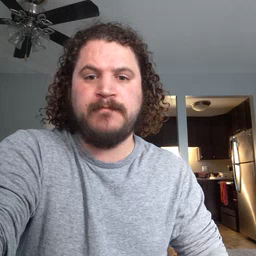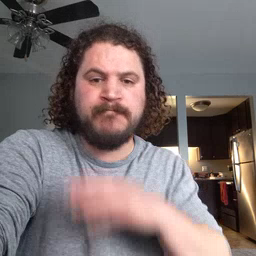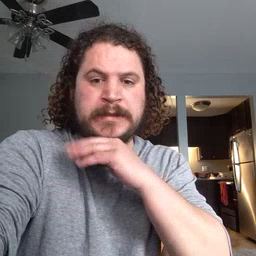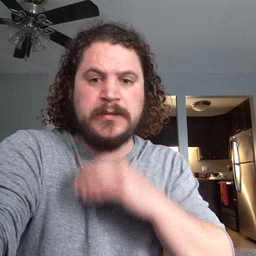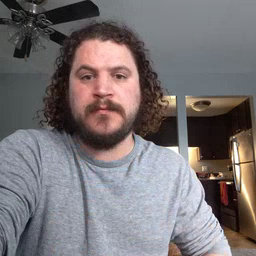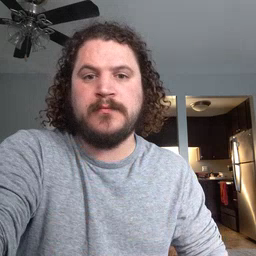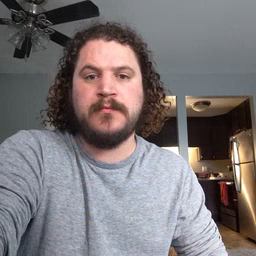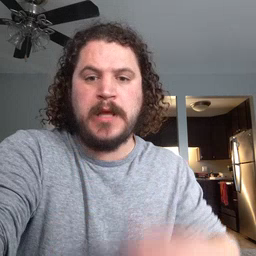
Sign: pig